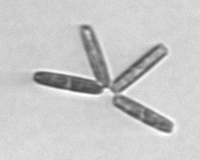
Label: Thalassionema